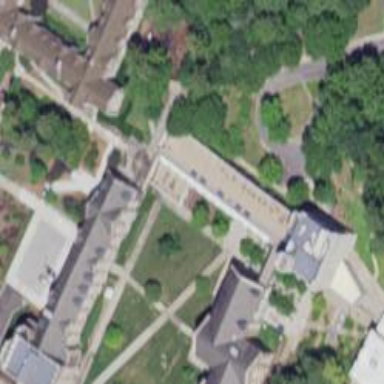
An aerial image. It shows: Dormitory building.